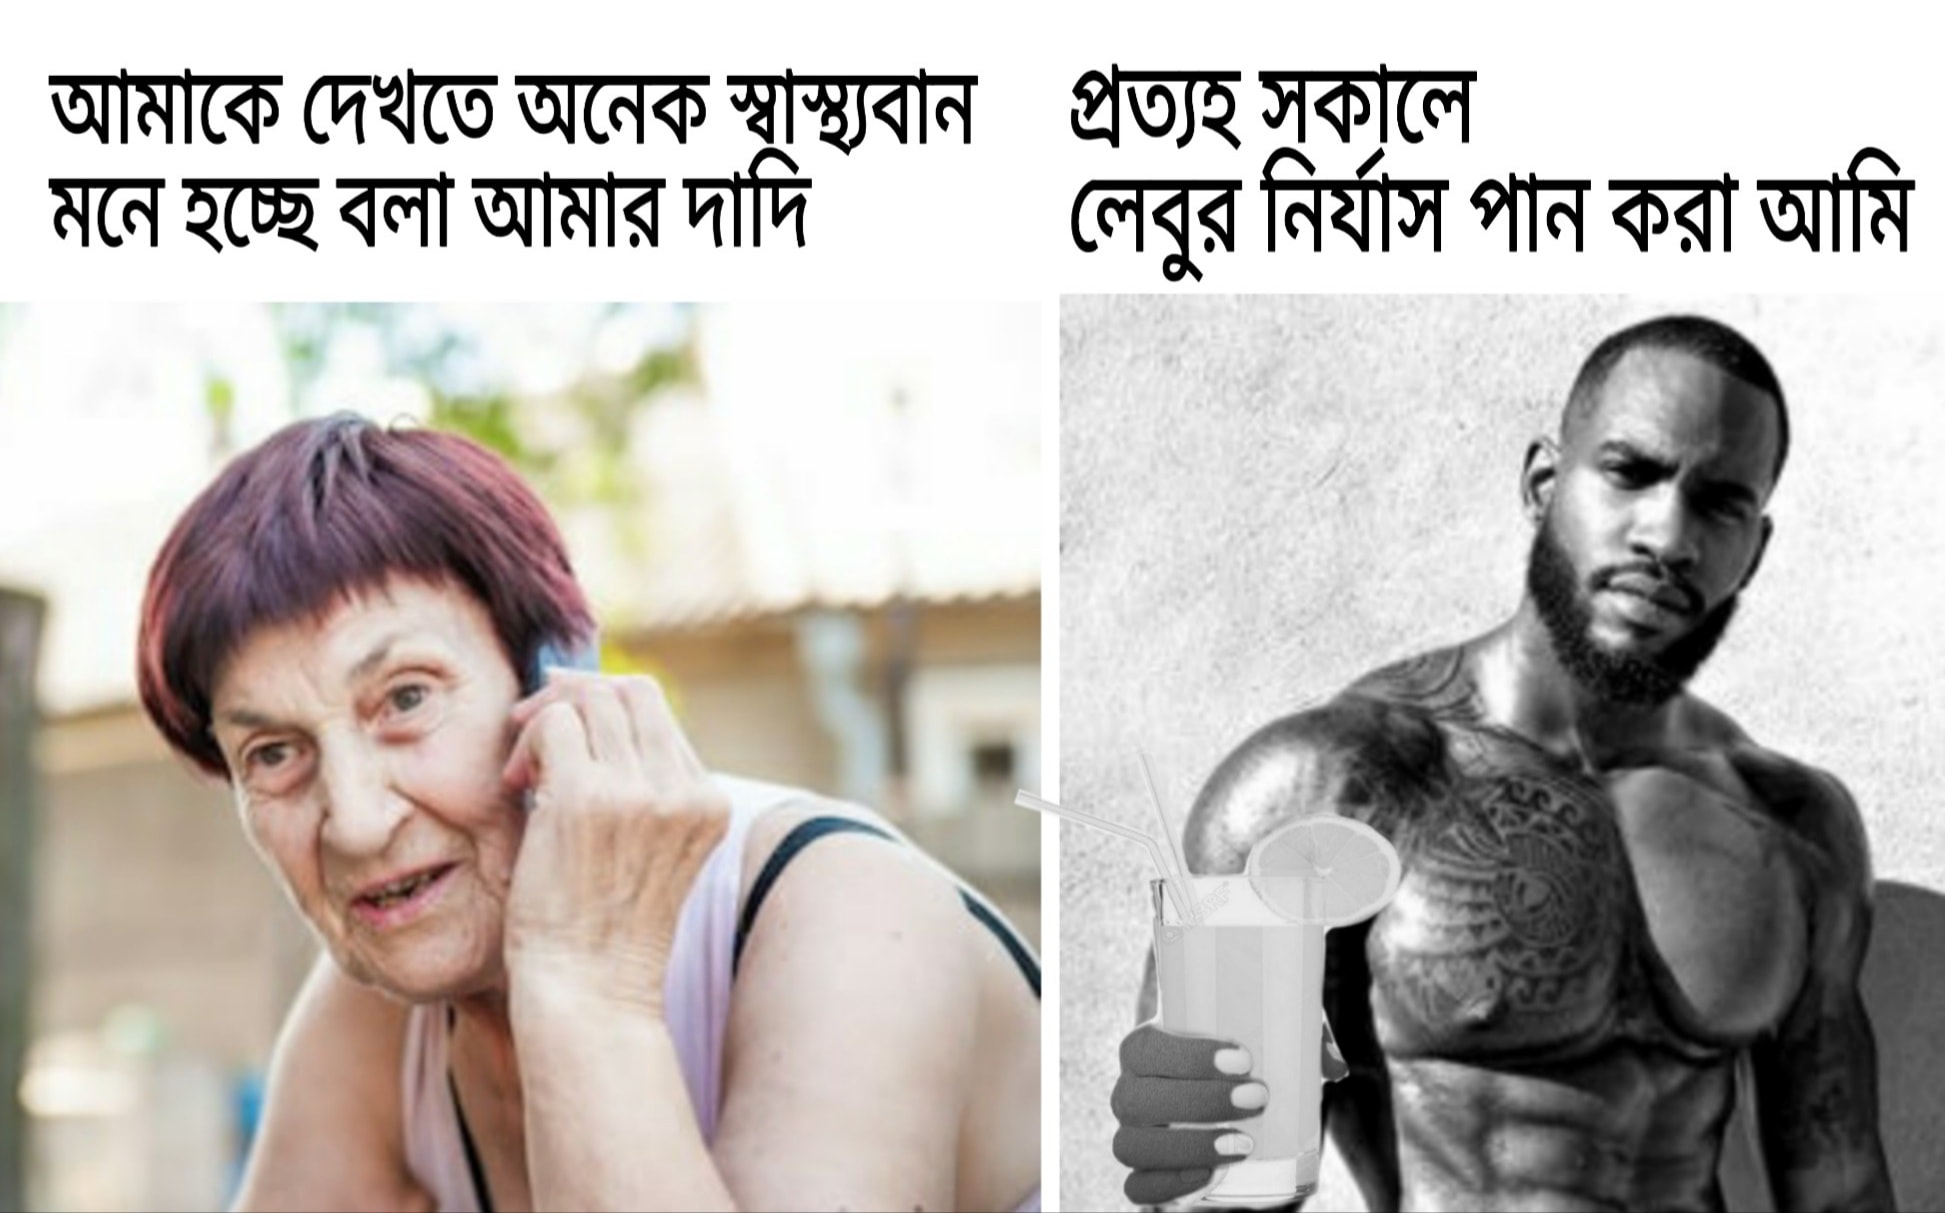
Caption: আমাকে দেখতে অনেক স্বাস্থ্যবান মনে হচ্ছে বলা আমার দাদি     প্রত্যহ সকালে লেবুর নির্যাস পান করা আমি
Label: non-hate